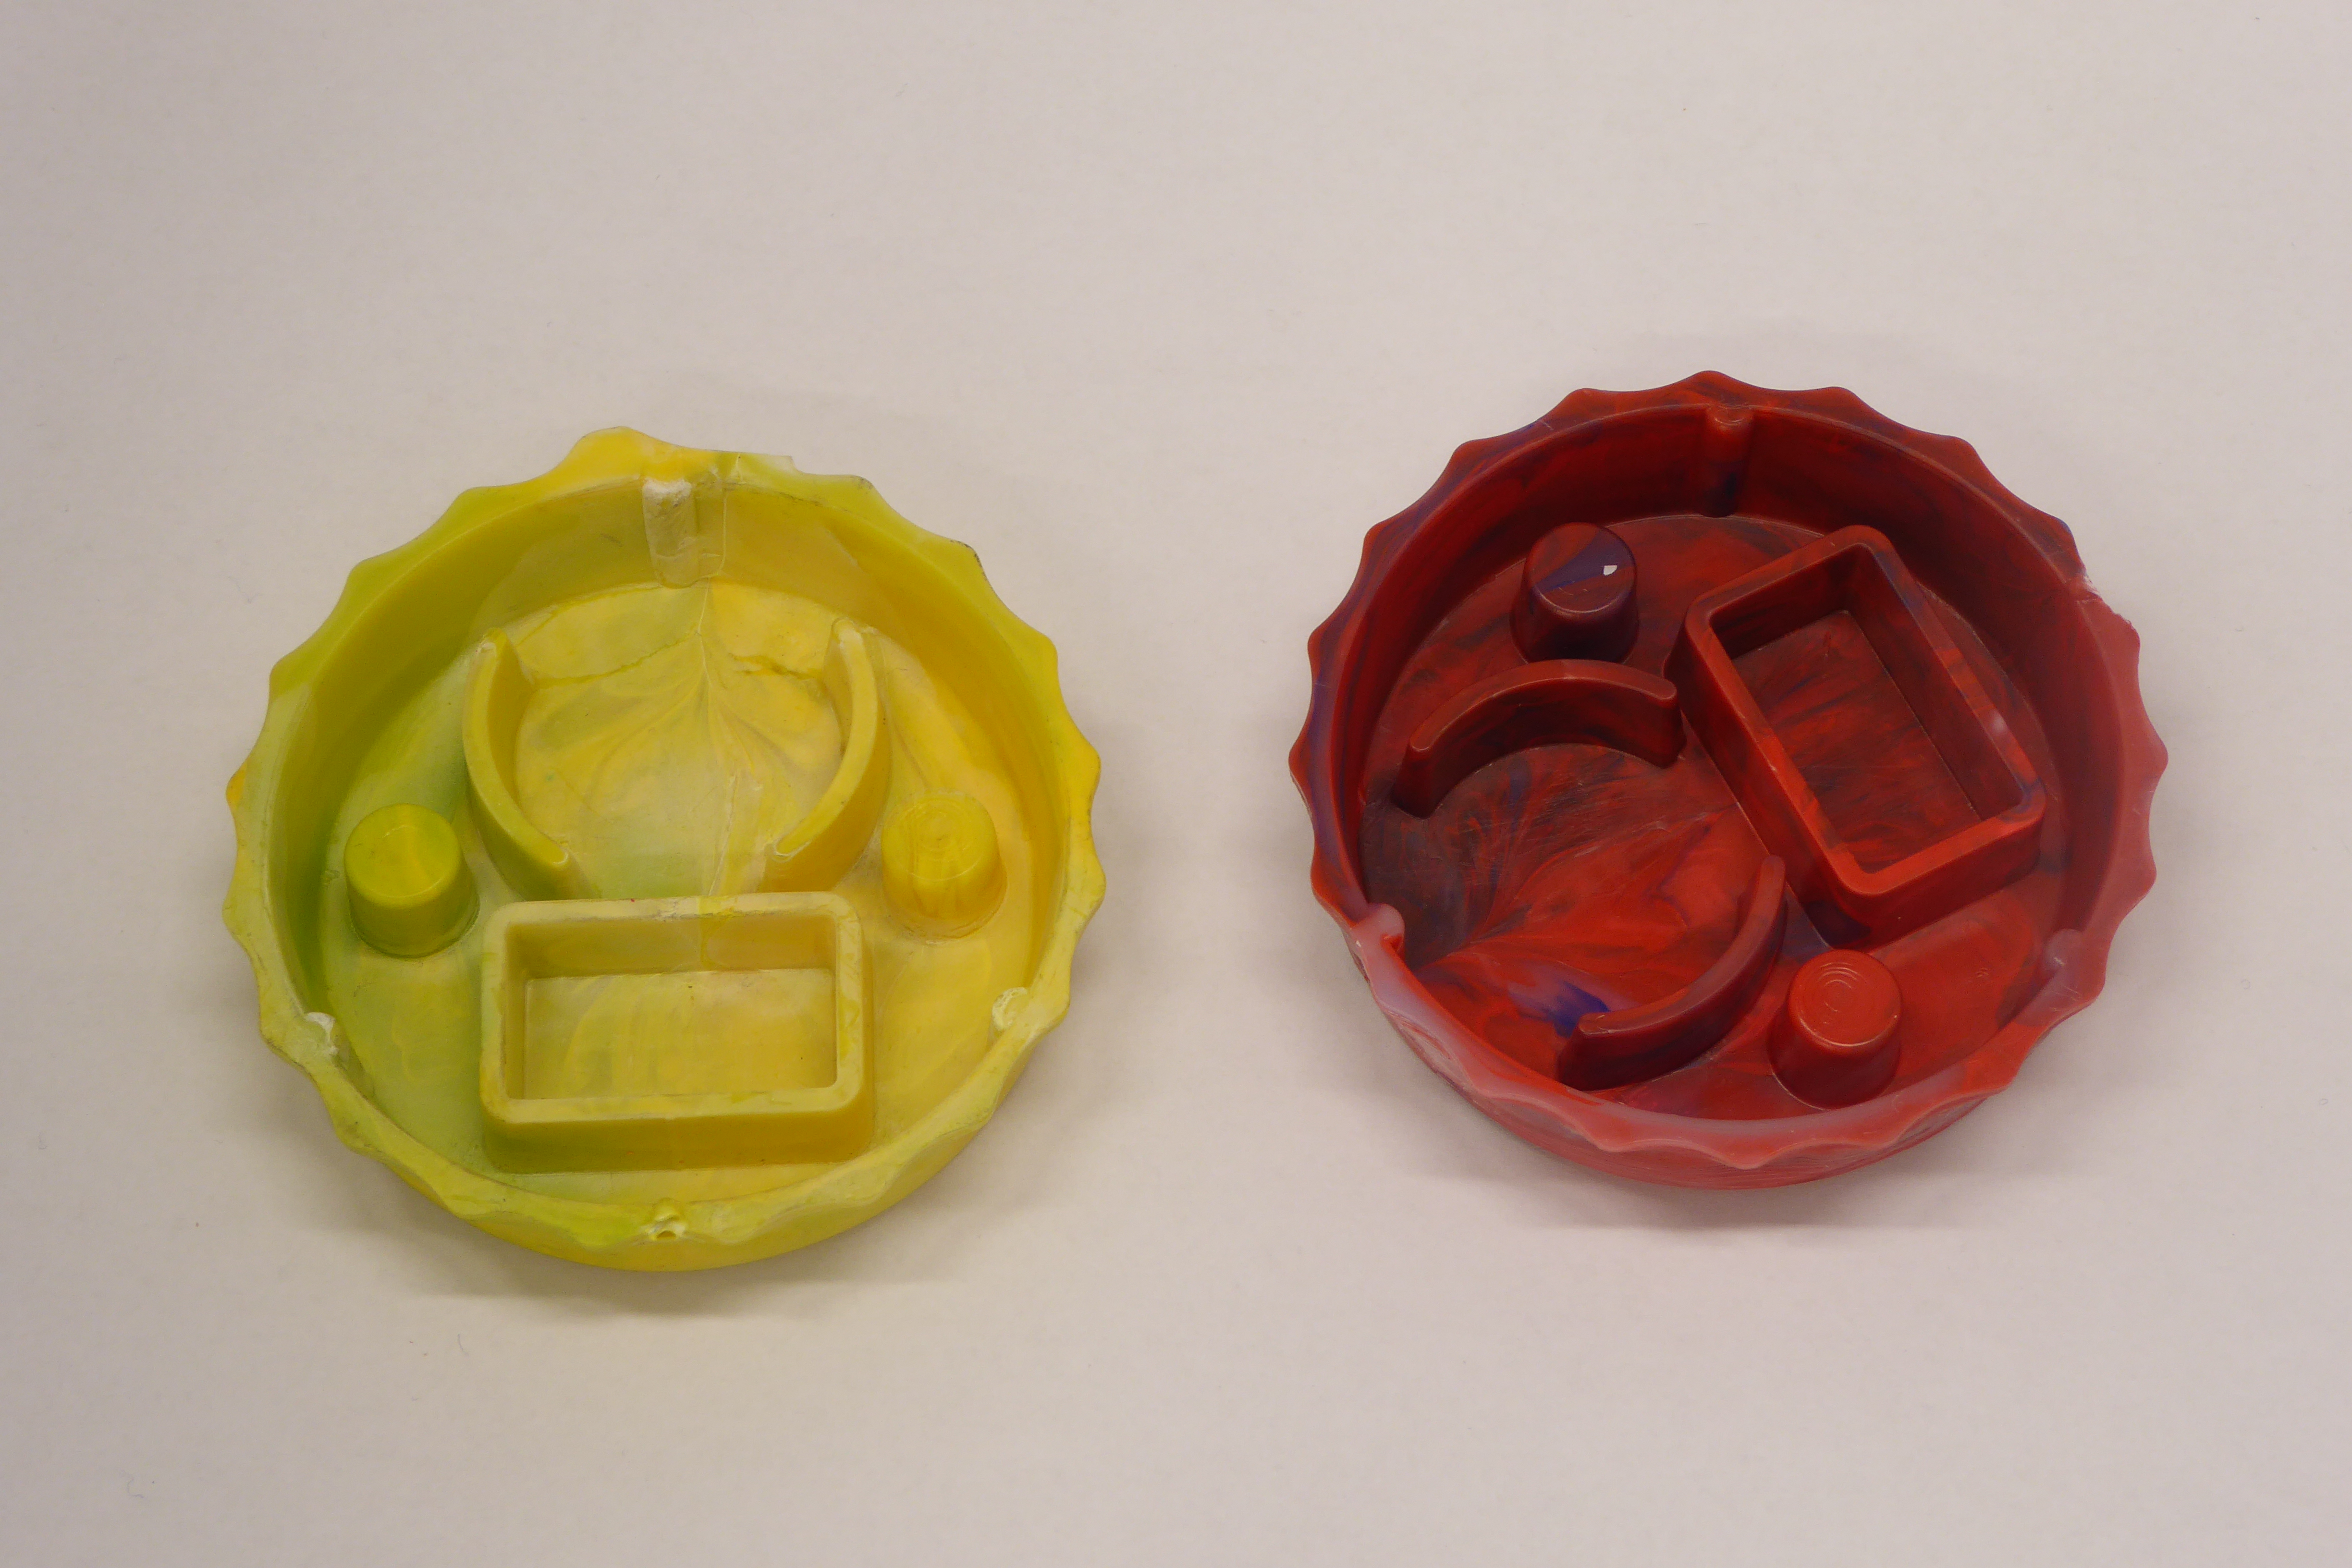
Label: Bottle Opener - Cover